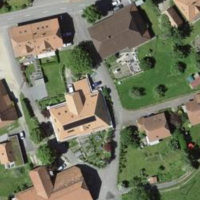
EUNIS habitat code: 55
Species observed at this site:
Lysimachia vulgaris